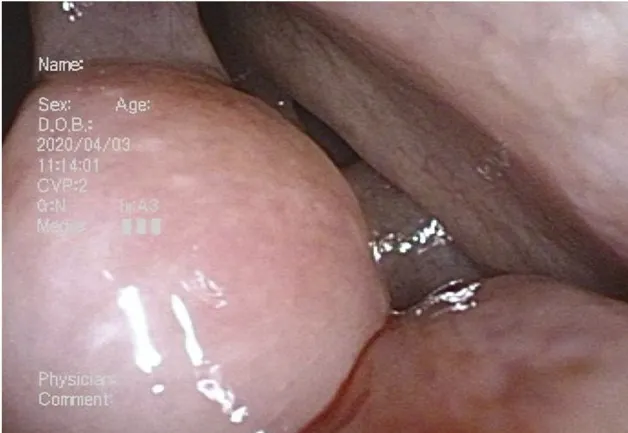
Nasal scope at the first visit and after radiotherapy and chemotherapy. (A) First visit: left nasal concha occupied by the tumor.
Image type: endoscopy (airway_endoscopy)